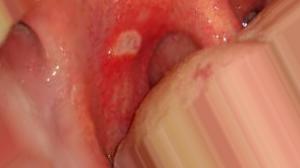
Condition: Mouth Ulcer